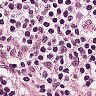
Metastatic tissue present: no